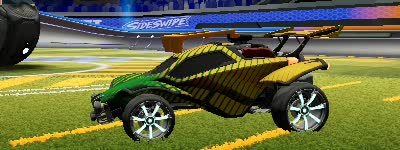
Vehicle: octane